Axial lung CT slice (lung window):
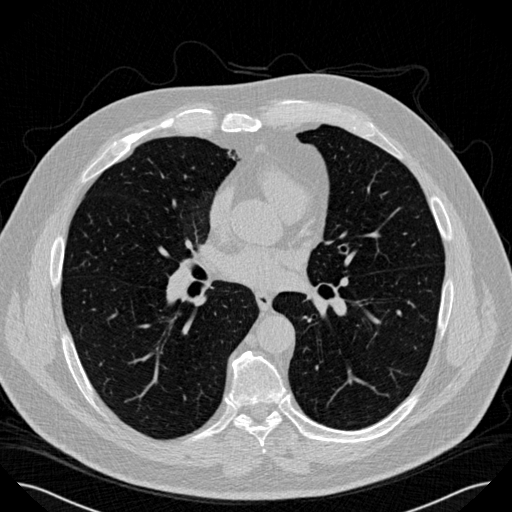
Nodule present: no